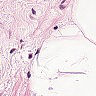
Metastatic tissue present: no